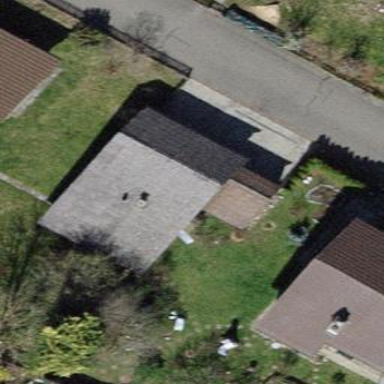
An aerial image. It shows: Garages with gabled roofs.